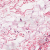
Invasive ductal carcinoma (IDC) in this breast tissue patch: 0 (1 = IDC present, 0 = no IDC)